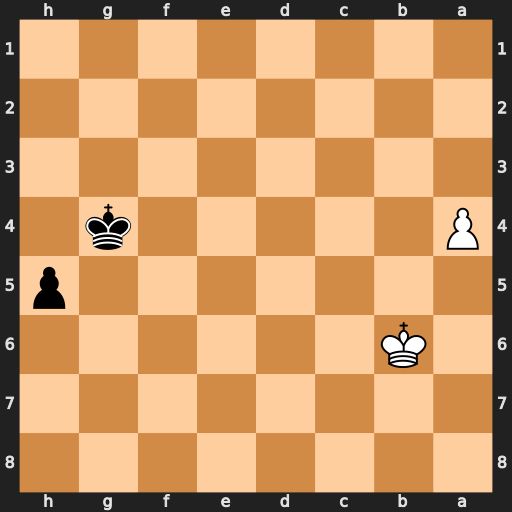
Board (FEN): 8/8/1K6/7p/P5k1/8/8/8
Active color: b
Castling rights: -
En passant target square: -
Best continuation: h4 Kc7 h3 a5 h2 a6 h1=Q